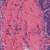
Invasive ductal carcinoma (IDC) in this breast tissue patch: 1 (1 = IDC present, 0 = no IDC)